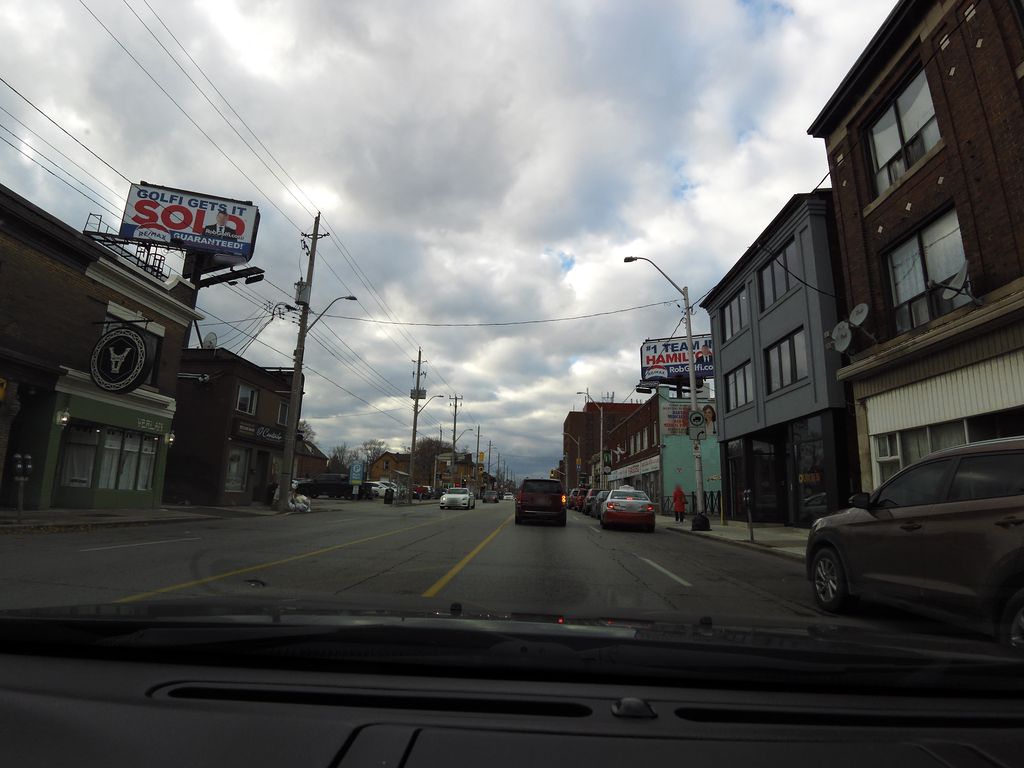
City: hamilton